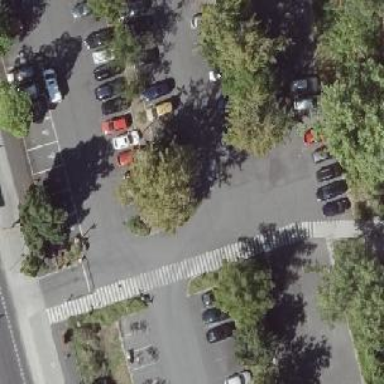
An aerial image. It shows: Parking aisle designated as service road.